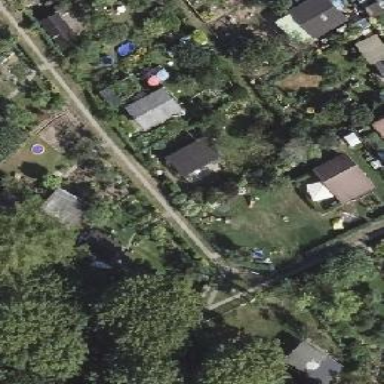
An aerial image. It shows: Plot in the allotments.